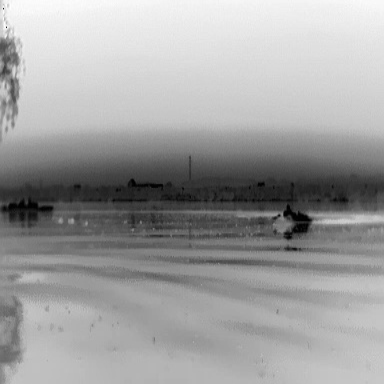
There is a warship in the infrared image.